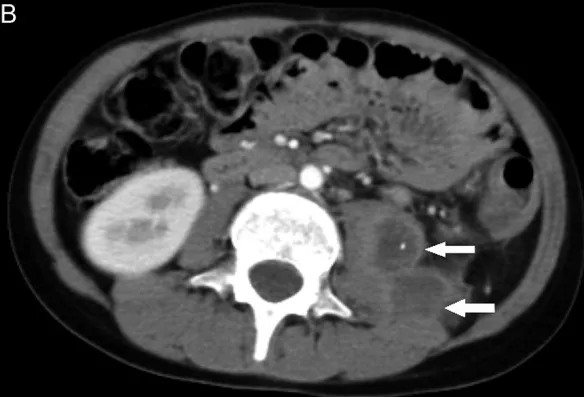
Axial CT source images. B: Just inferior to the left kidney. Well-defined, low attenuation lesions are seen in both the enlarged left psoas and iliacus muscles (white arrows); the former contains a fleck of calcification. The rim of both lesions enhances with the administered intravenous contrast. Appearances are consistent with left-sided xanthogranulomatous pyelonephritis and secondary abscess formation. The psoas abscess contains an extruded calculus.
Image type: radiology (ct)